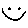
Label: smiley face